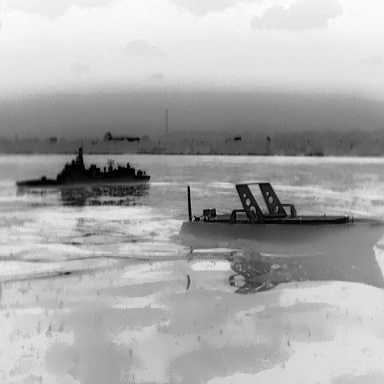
There is a warship in the infrared image.